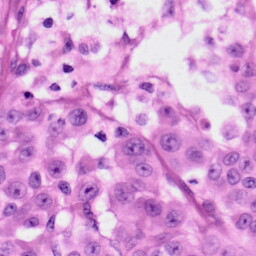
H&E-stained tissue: Skin